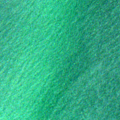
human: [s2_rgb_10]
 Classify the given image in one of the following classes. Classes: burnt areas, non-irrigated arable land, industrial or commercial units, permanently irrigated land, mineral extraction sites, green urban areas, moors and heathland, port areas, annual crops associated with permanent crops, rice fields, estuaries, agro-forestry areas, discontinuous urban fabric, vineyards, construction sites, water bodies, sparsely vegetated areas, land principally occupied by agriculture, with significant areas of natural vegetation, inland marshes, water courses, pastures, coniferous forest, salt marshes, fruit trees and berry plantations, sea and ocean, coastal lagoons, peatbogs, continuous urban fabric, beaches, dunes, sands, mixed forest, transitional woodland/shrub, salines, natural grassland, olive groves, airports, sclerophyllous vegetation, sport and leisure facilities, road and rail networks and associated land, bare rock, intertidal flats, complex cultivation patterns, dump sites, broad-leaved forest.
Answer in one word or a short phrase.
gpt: sea and ocean